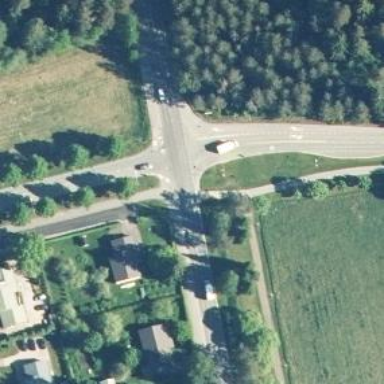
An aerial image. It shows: Cycleway.